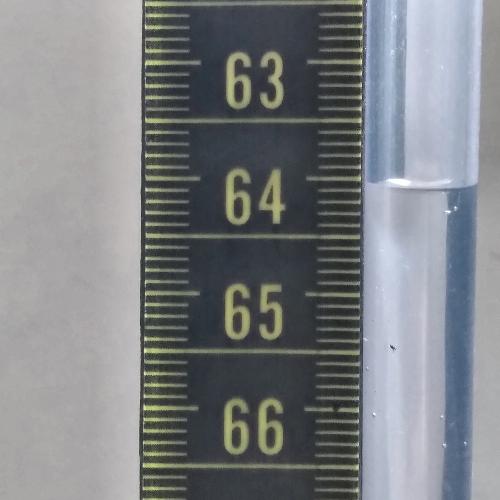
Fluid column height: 64.1 cm